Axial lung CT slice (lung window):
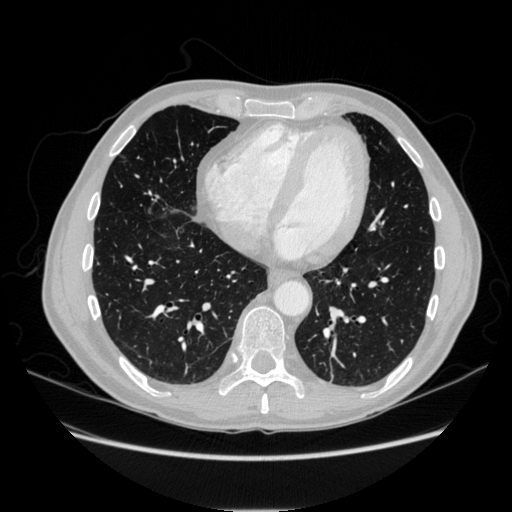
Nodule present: no